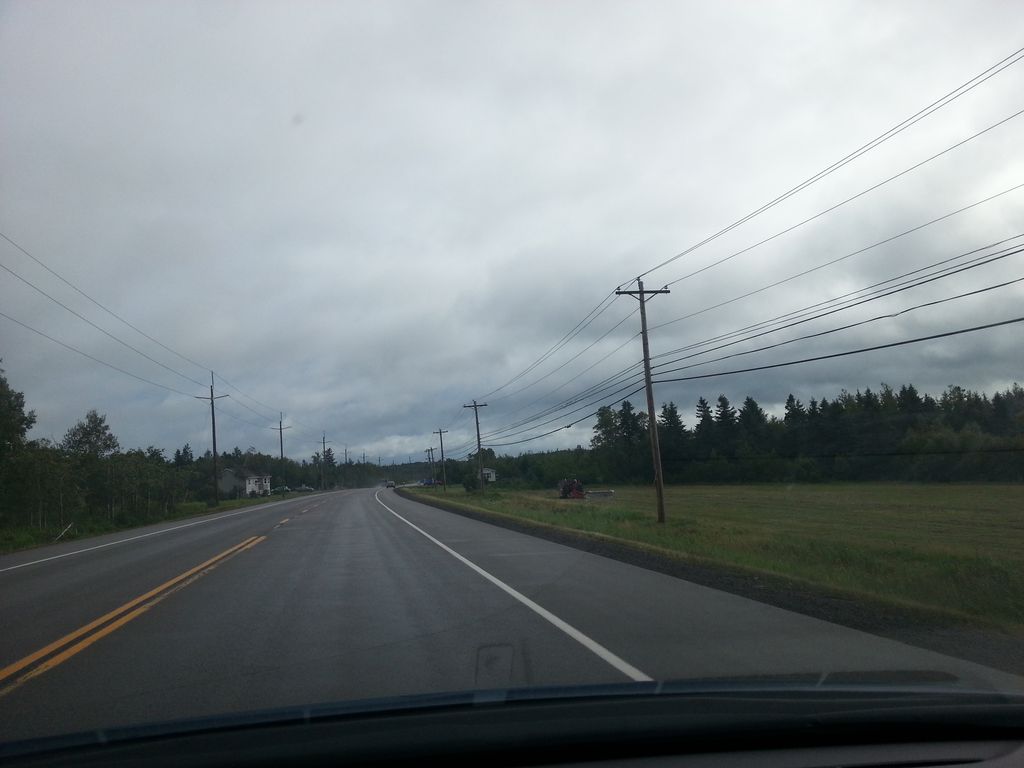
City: charlottetown